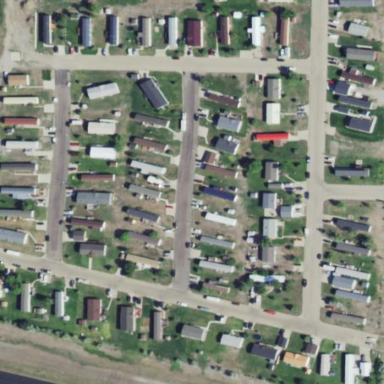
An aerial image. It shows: Mobile residential area.